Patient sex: M
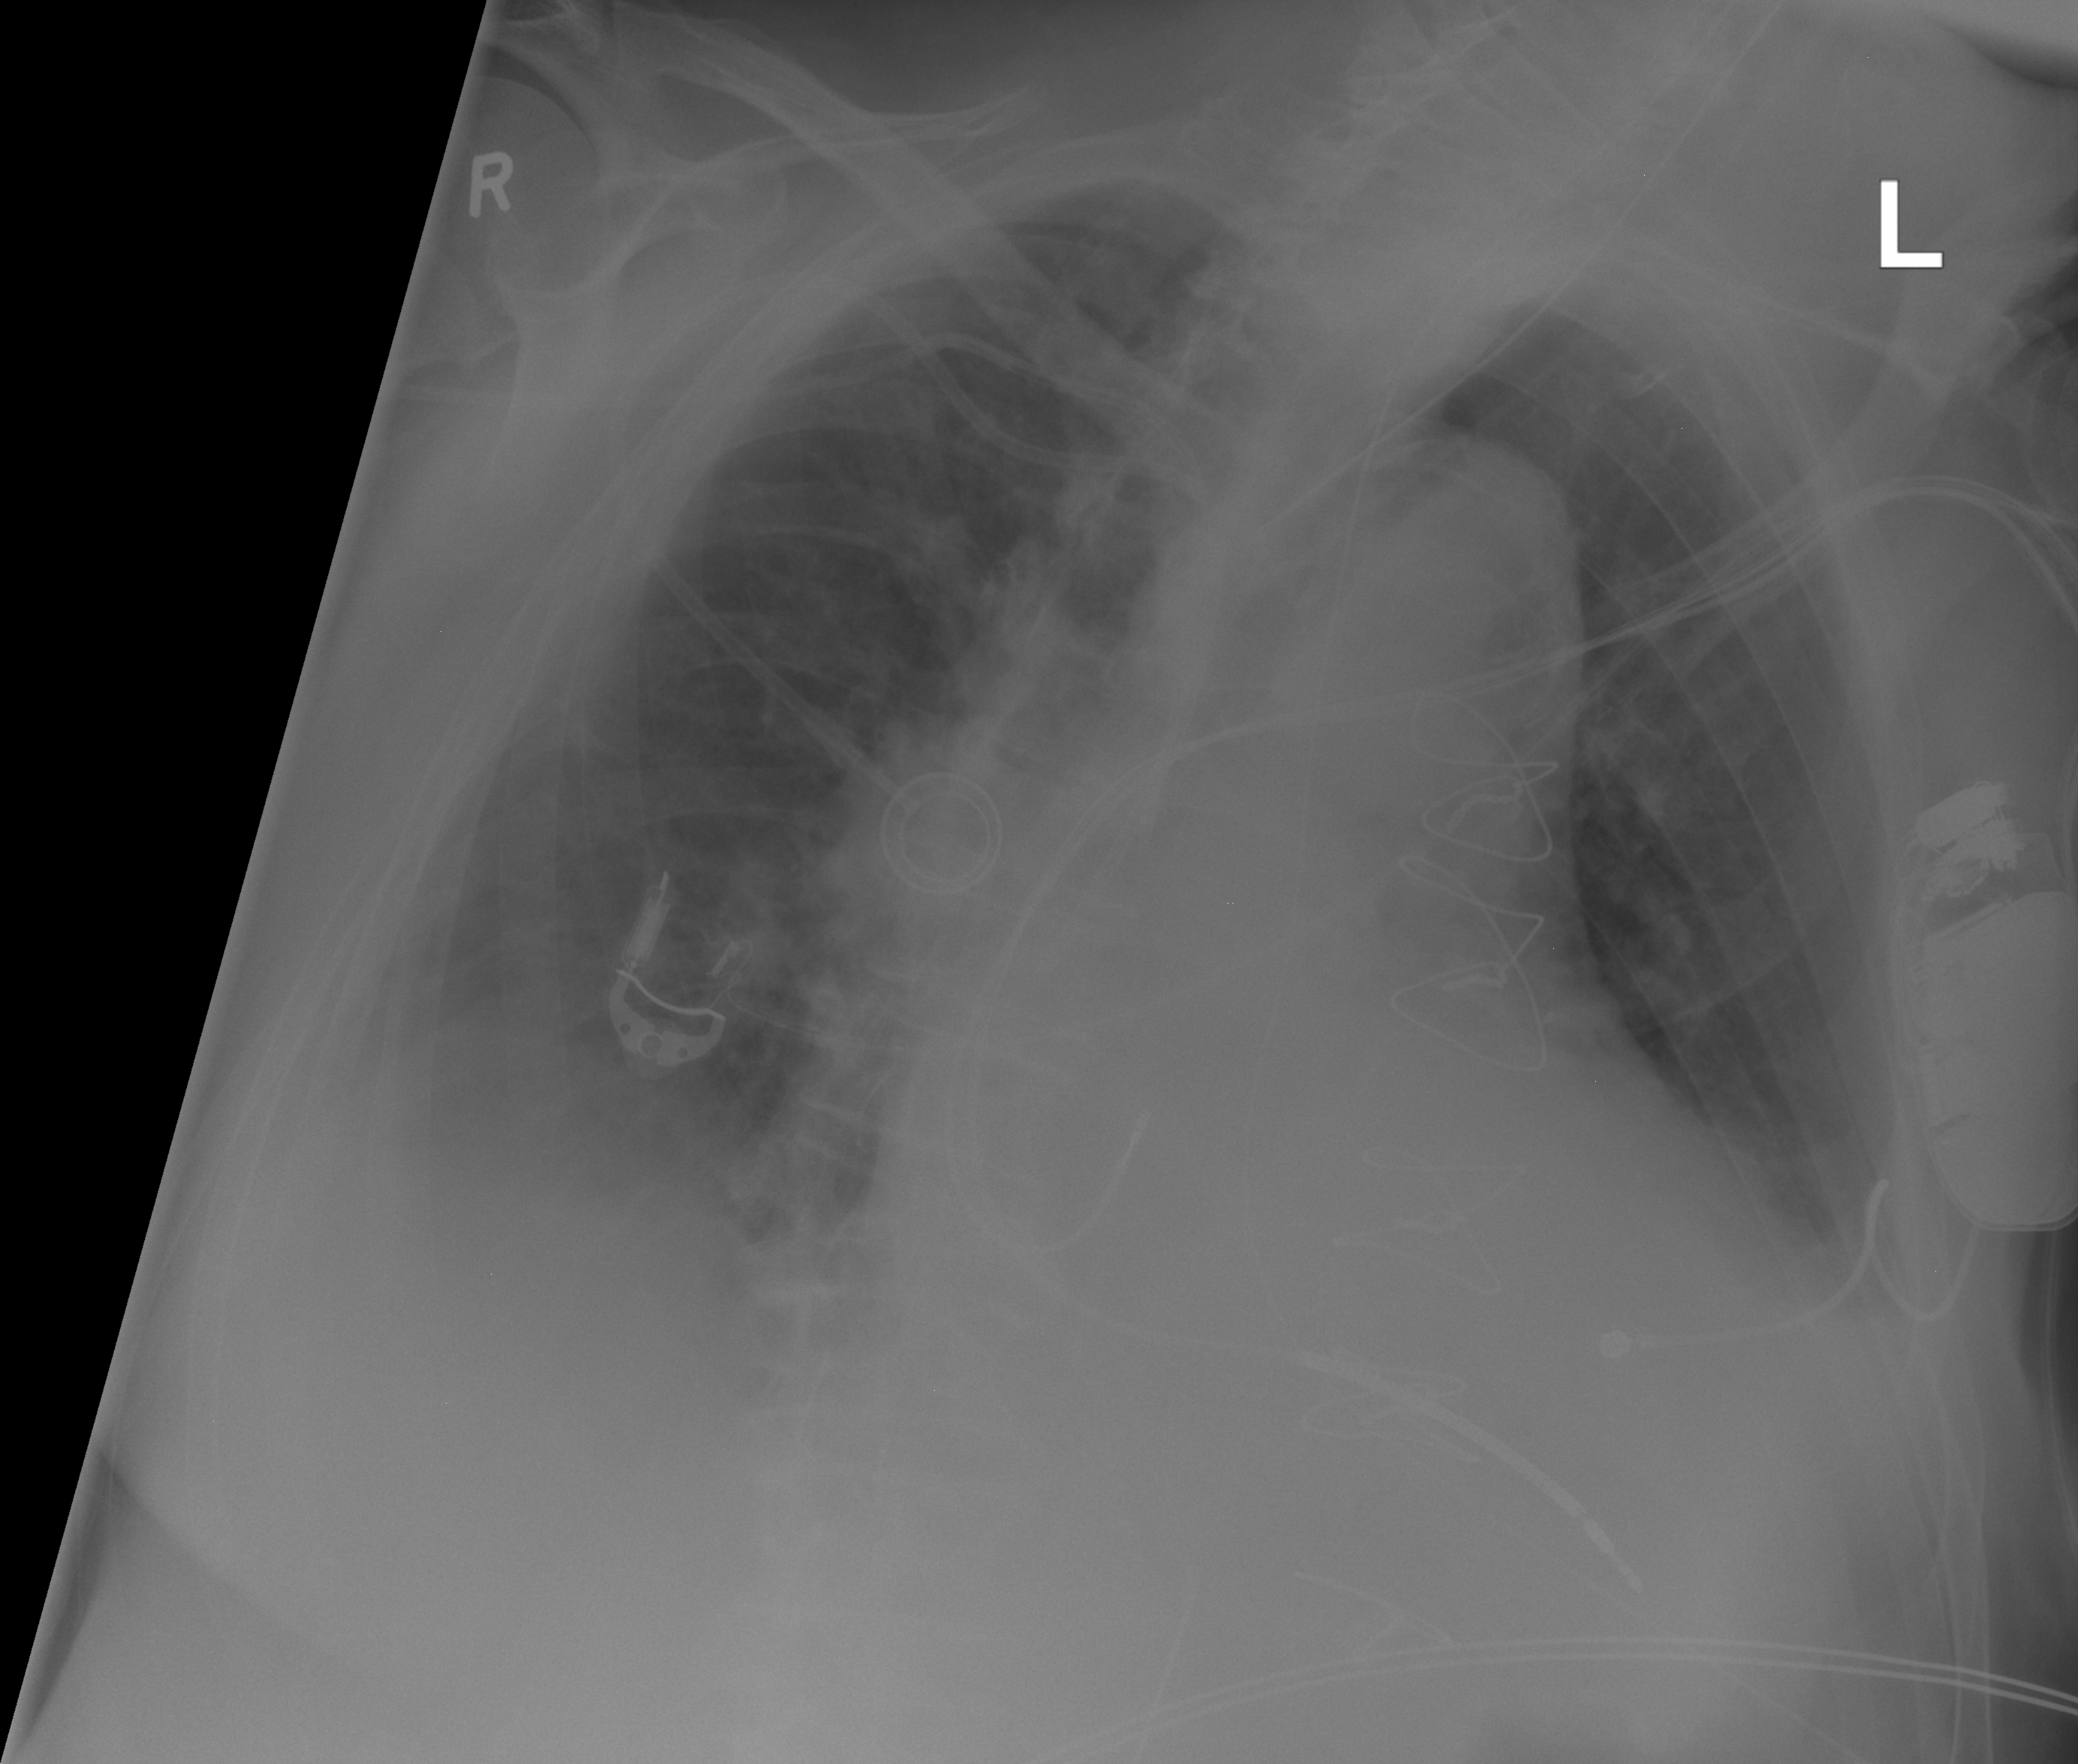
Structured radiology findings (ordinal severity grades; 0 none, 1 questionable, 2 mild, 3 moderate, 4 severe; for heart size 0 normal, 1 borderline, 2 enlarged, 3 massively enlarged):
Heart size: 2
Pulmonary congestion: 0
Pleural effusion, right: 1
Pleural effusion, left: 1
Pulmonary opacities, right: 0
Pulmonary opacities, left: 0
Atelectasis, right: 0
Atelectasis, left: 0